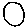
Label: circle